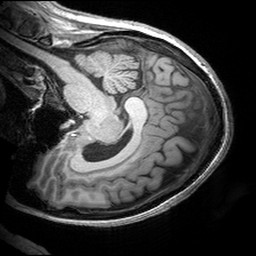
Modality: T1w
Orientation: sagittal
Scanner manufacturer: siemens
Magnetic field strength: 3 T
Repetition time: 2.53 s
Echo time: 0.00299 s